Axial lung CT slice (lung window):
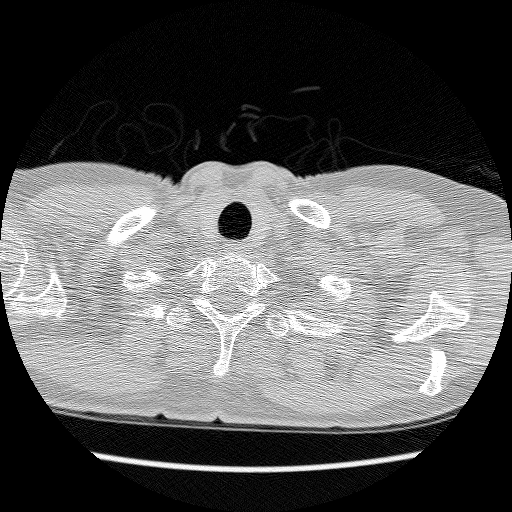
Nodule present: no